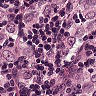
Metastatic tissue present: yes